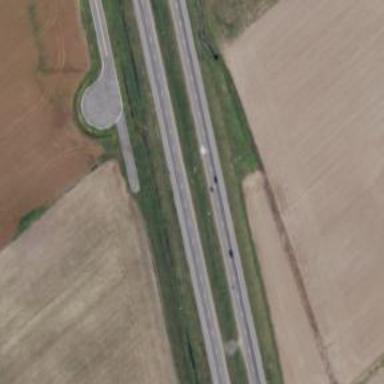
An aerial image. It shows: This image shows trunk highway that functions as expressway.